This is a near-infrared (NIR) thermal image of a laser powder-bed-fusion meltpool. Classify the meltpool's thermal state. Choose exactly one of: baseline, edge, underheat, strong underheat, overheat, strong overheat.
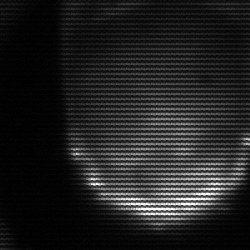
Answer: edge